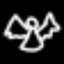
Label: angel